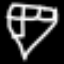
Label: diamond